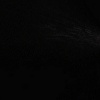
Label: space